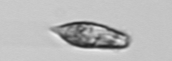
Label: Euglena